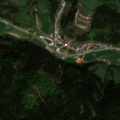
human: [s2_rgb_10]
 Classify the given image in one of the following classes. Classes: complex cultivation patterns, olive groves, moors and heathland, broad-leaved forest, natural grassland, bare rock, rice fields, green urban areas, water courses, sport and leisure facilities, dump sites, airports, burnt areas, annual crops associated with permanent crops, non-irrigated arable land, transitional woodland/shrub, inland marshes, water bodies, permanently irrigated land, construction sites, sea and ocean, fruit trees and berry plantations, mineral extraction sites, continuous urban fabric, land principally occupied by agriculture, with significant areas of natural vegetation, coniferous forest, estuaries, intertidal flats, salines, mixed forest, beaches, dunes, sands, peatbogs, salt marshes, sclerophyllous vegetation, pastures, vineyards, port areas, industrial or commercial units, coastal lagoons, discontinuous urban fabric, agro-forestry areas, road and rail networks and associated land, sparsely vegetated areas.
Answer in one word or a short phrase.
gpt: discontinuous urban fabric, pastures, complex cultivation patterns, coniferous forest, mixed forest